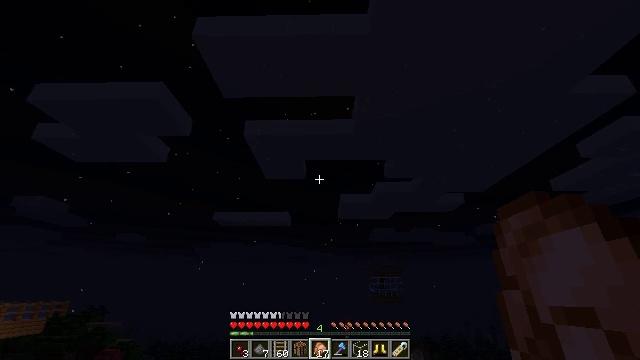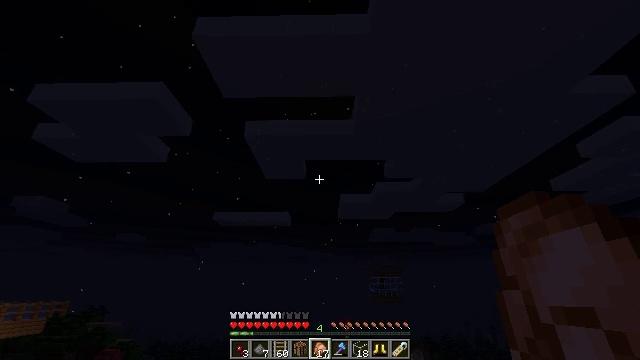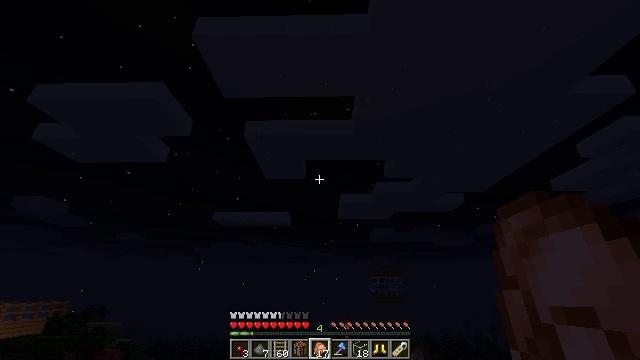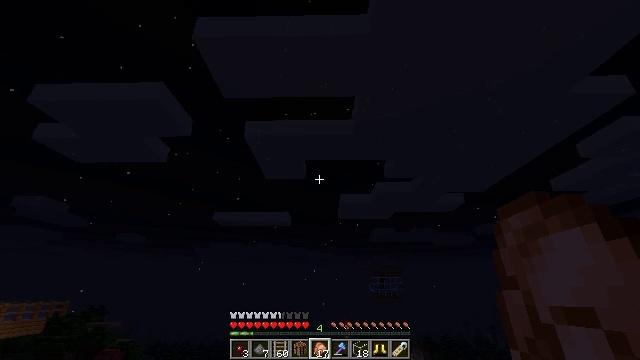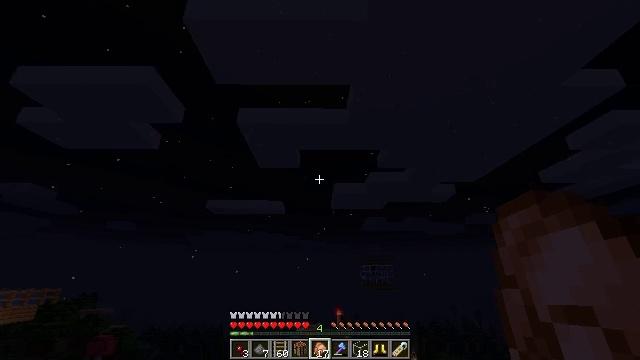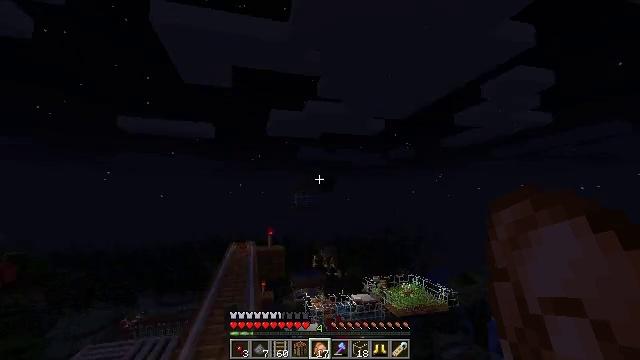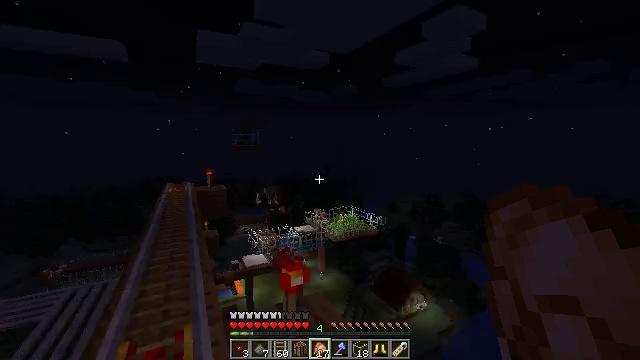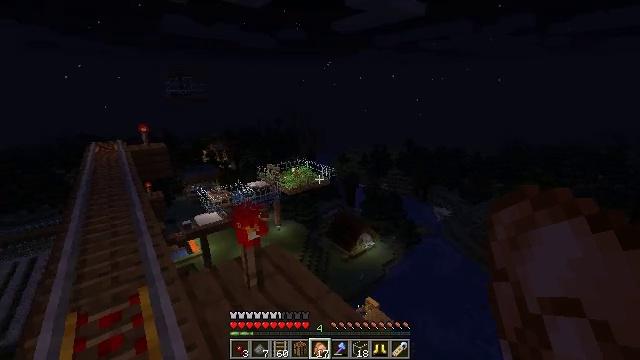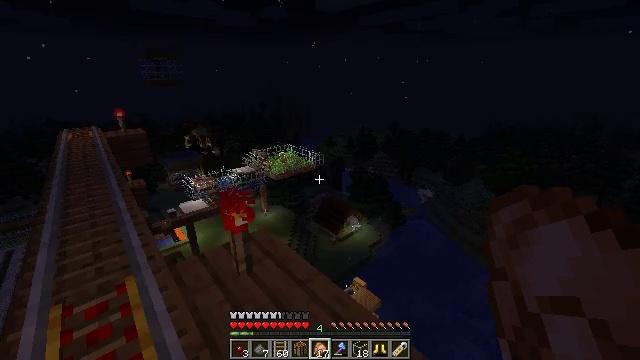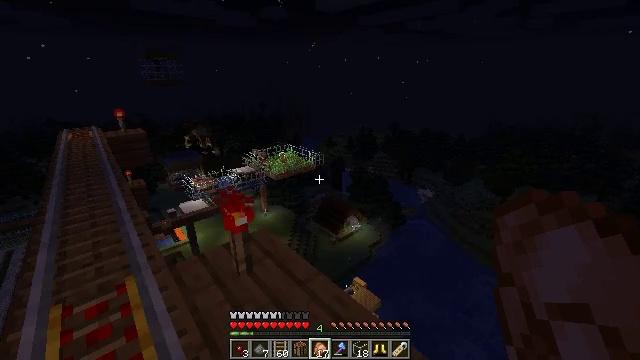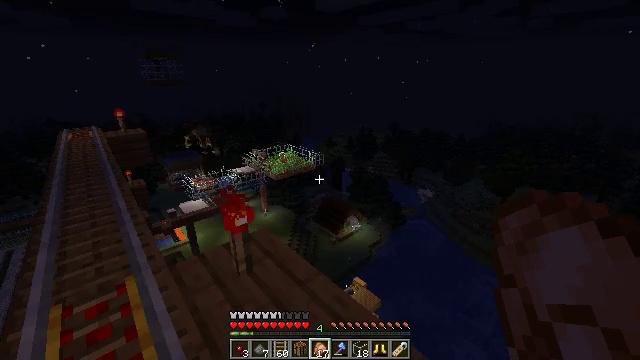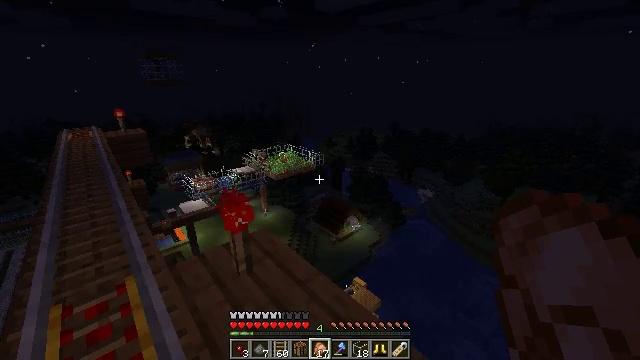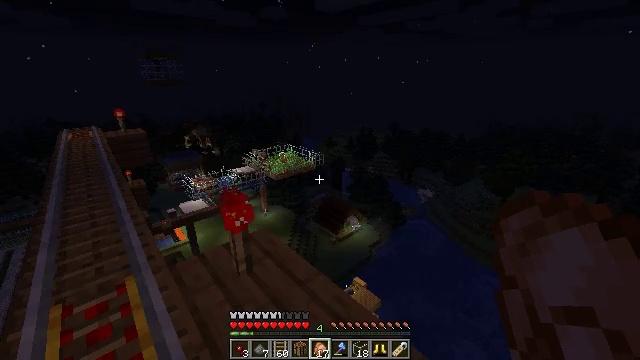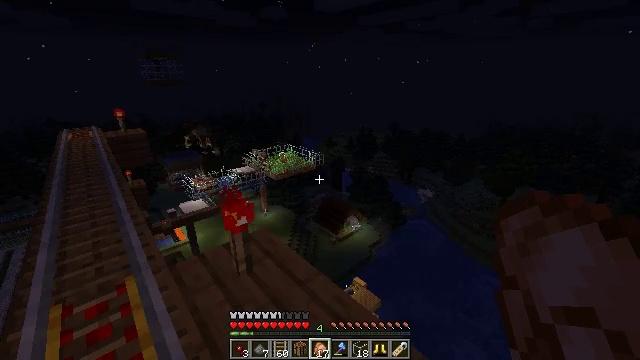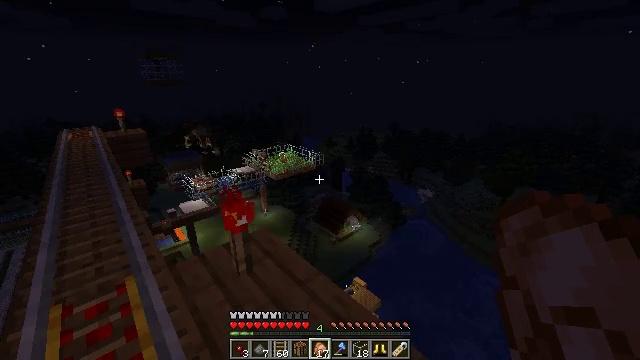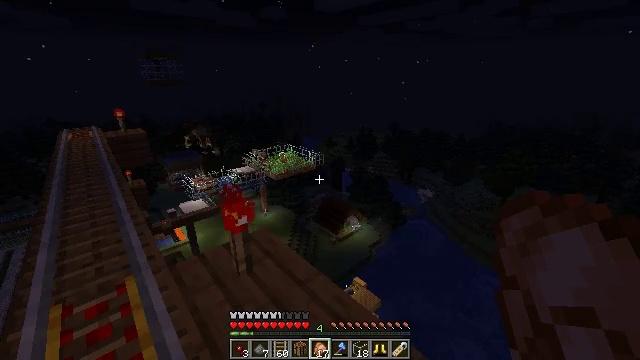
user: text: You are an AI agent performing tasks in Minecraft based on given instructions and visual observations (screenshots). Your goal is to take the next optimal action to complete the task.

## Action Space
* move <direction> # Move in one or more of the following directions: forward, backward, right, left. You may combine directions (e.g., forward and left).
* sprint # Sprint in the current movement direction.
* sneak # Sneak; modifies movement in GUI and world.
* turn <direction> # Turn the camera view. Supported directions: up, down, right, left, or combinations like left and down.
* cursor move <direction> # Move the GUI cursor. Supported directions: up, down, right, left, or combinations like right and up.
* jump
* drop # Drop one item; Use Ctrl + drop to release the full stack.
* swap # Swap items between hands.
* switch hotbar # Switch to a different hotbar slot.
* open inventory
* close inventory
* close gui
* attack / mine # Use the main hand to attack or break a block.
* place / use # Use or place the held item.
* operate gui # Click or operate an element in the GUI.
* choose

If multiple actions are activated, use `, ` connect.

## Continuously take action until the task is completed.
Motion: motion action
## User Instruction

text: Remove the glass to use the space.
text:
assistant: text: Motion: no_op
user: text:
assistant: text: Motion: no_op
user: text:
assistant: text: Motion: no_op
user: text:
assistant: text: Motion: turn right and down
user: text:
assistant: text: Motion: turn right and down
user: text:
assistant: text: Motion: turn right and down
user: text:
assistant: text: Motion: turn right and down
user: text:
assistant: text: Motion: turn right and down
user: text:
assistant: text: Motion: no_op
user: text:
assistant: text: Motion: no_op
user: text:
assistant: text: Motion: no_op
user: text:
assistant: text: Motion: no_op
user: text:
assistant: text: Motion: no_op
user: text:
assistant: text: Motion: no_op
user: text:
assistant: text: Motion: no_op
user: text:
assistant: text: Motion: no_op
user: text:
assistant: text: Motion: turn left and down
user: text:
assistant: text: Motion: turn left
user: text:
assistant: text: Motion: turn left
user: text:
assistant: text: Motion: turn left
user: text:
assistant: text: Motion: no_op
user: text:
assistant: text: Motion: no_op
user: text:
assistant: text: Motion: no_op
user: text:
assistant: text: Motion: no_op
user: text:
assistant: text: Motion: no_op
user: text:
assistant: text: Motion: no_op
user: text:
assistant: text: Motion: turn left
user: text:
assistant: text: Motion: turn left and down
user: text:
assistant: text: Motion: turn left and down
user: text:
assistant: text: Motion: turn left and down